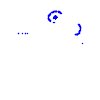
Particle: proton